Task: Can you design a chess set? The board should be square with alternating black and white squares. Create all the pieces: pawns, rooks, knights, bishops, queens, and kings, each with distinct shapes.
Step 2757:
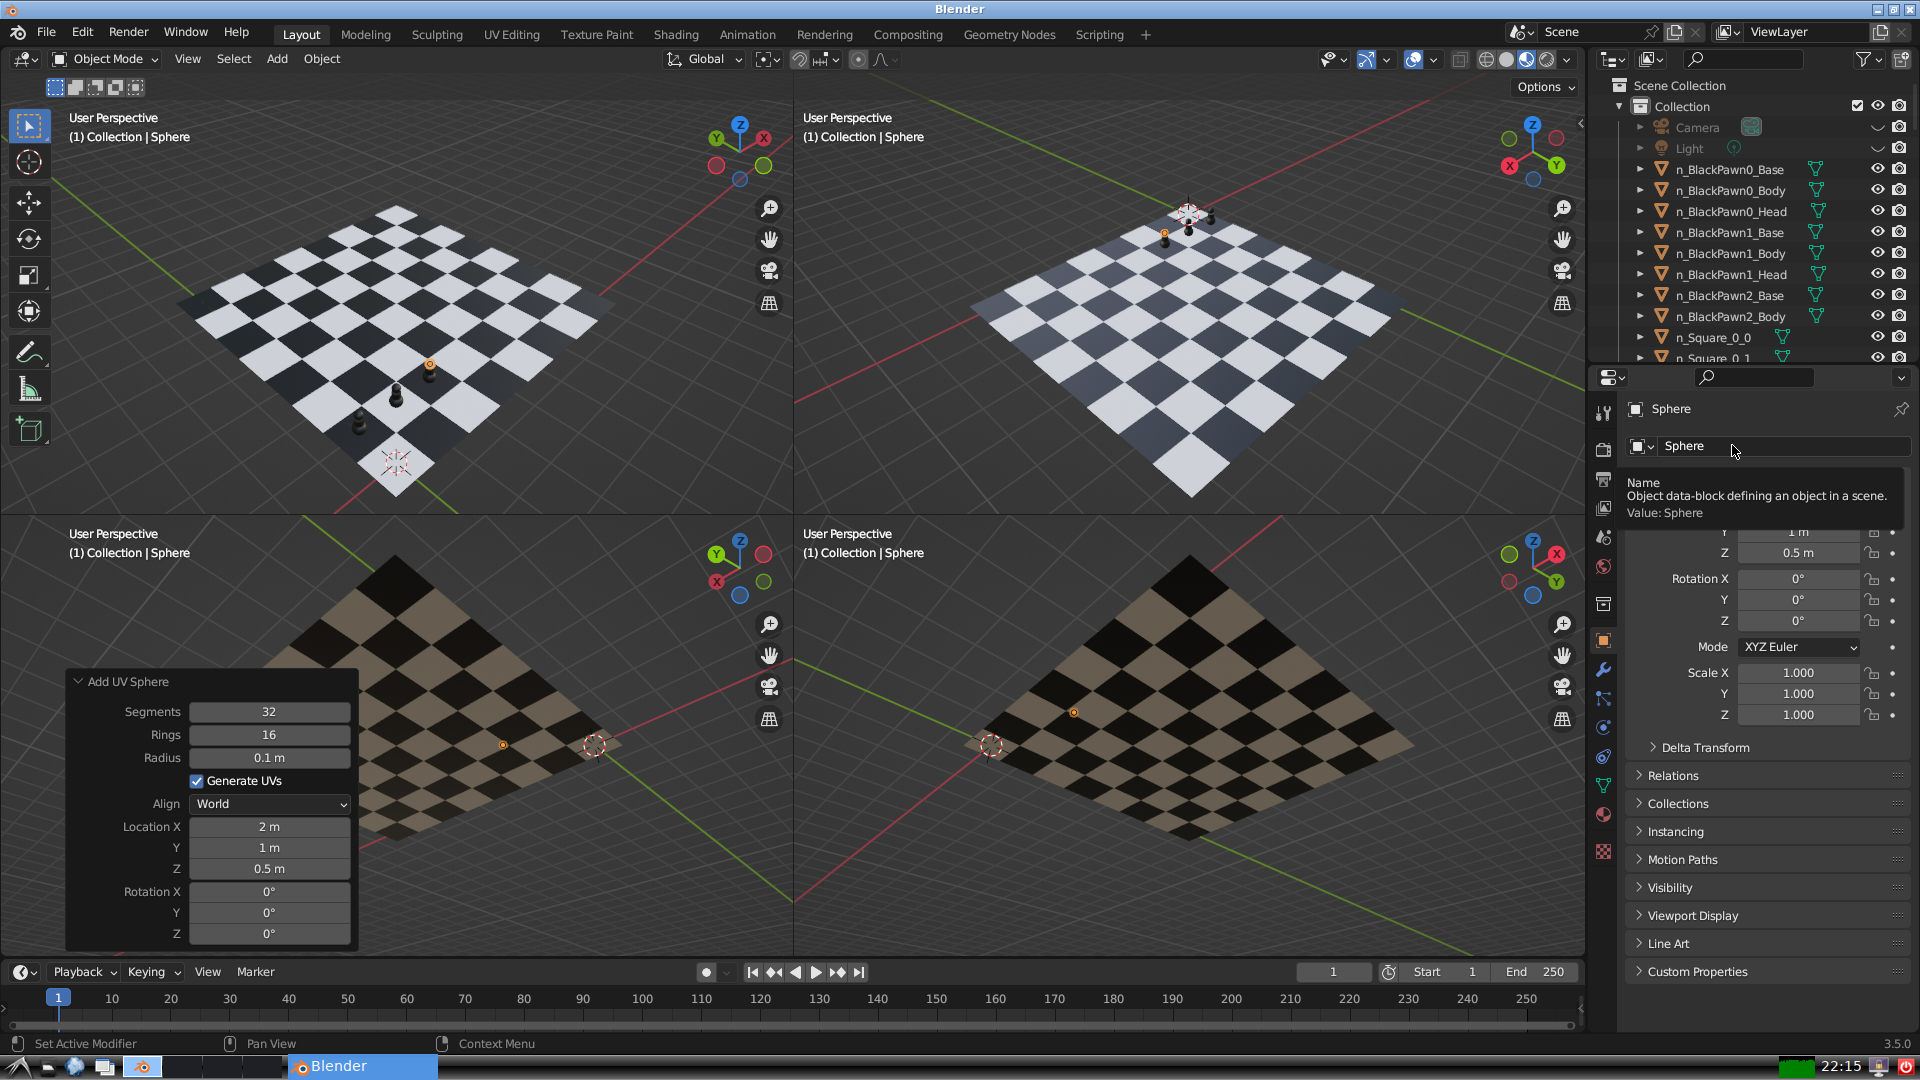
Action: click: no